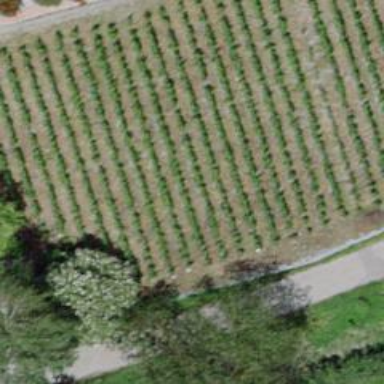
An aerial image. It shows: Vineyard where grapes are grown.